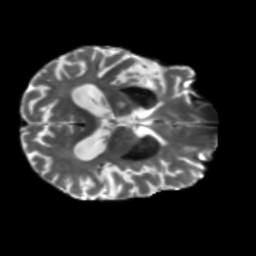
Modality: T2w
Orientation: axial
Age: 42
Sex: male
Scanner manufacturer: siemens
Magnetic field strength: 3 T
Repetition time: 5.25 s
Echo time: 0.08 s